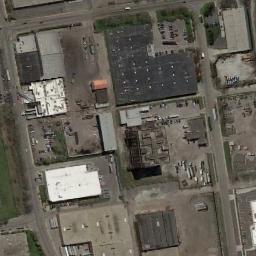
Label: industrial_area